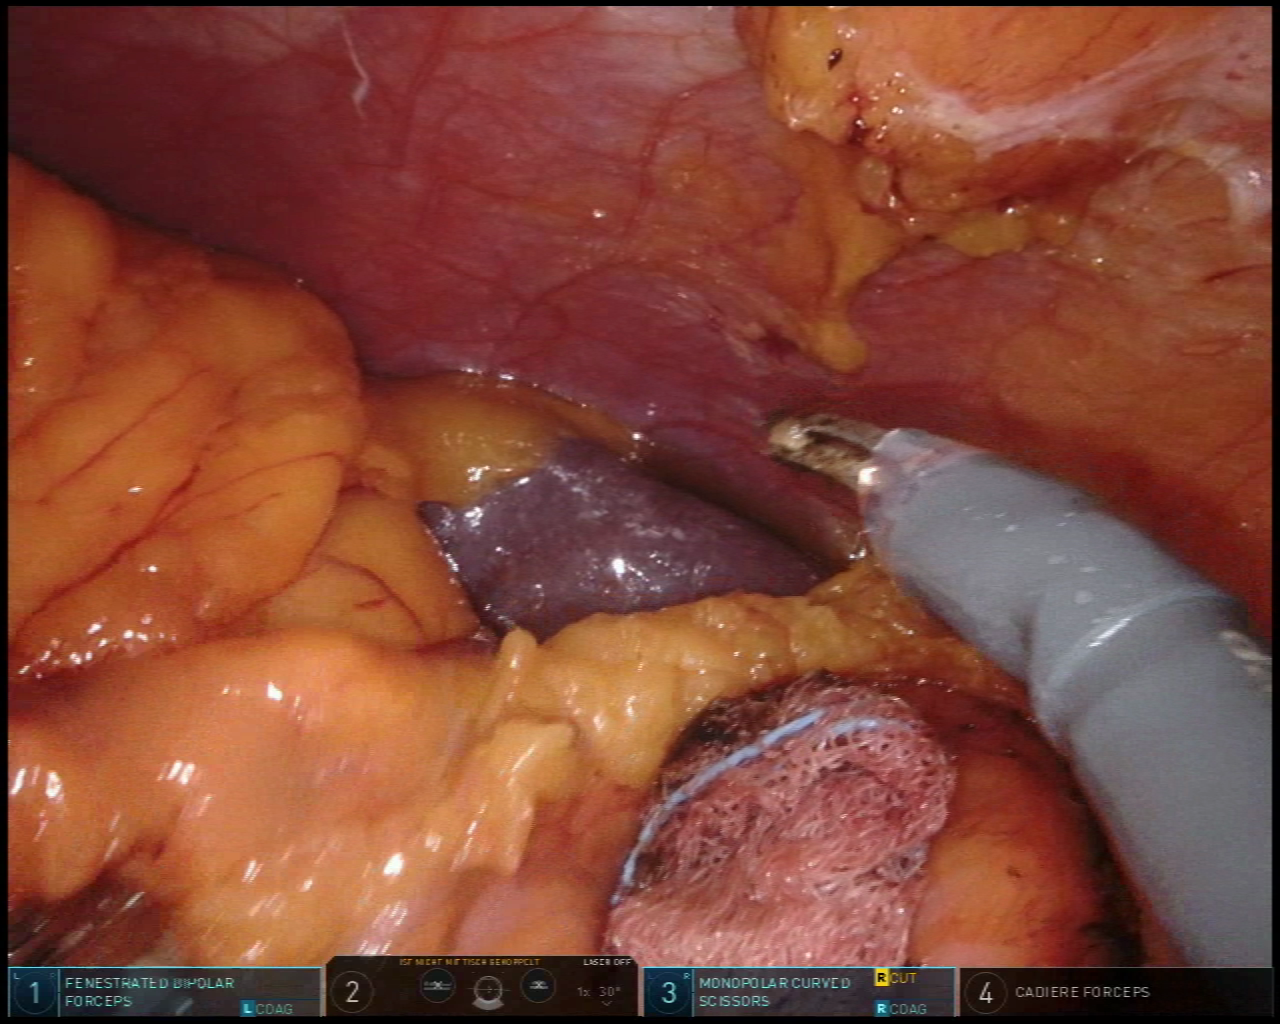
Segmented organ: spleen
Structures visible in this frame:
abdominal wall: yes
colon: no
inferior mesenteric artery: no
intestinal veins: no
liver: no
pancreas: no
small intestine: no
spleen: yes
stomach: no
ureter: no
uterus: no
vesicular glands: no